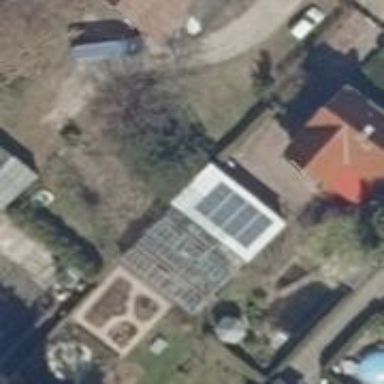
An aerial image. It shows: Solar power generator with photovoltaic panels.